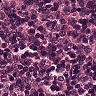
Metastatic tissue present: no